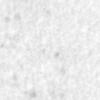
Label: no_change